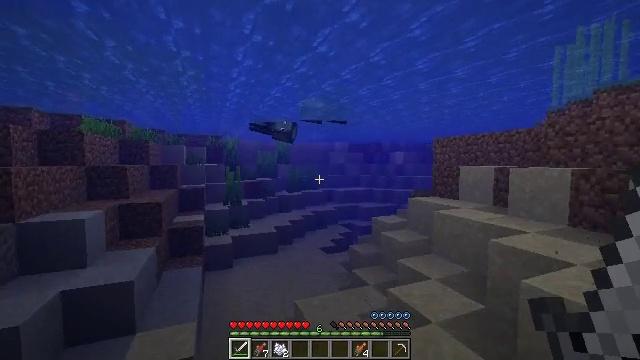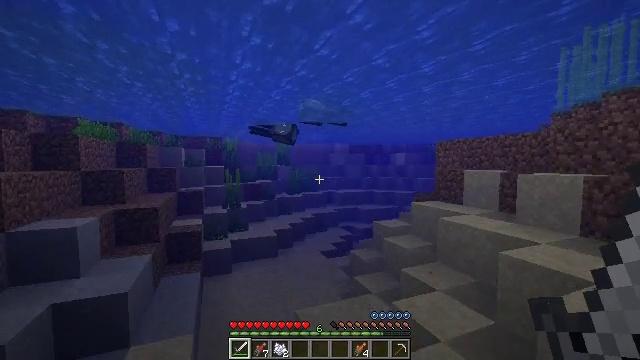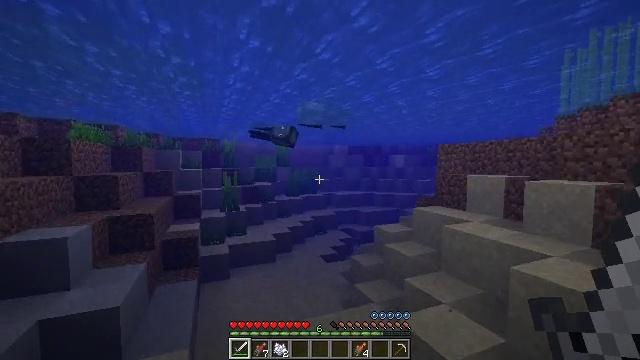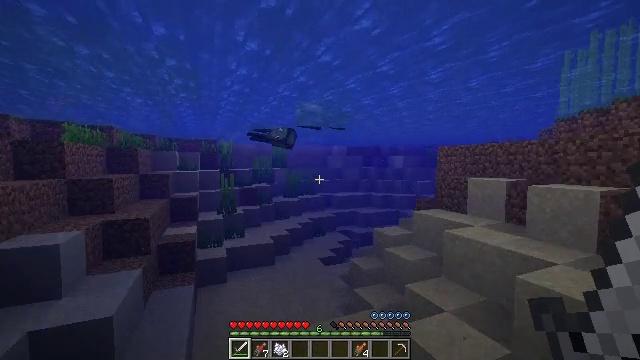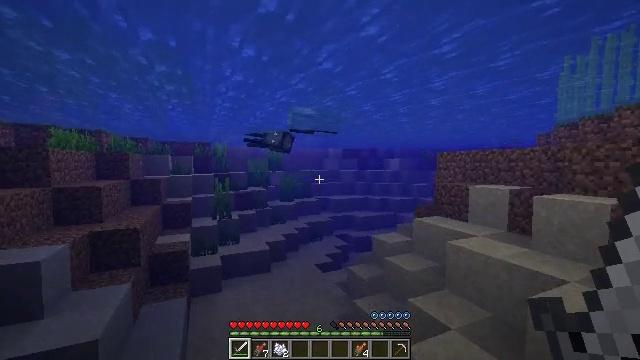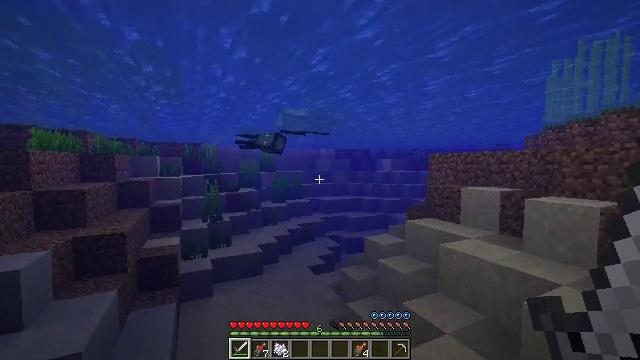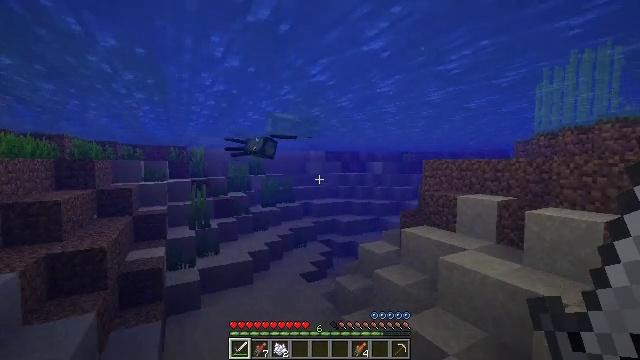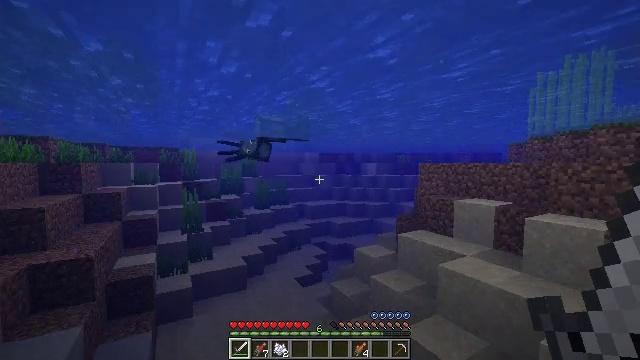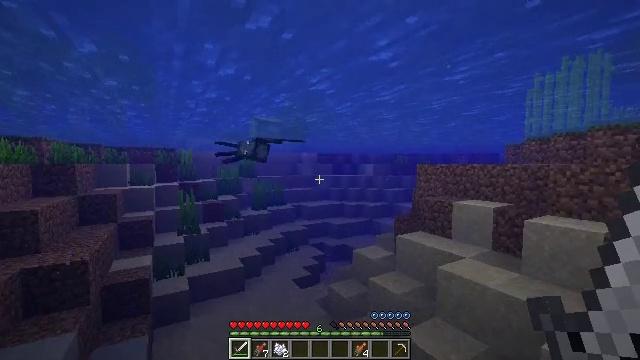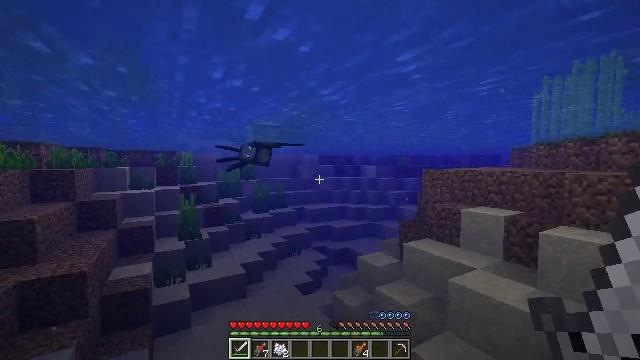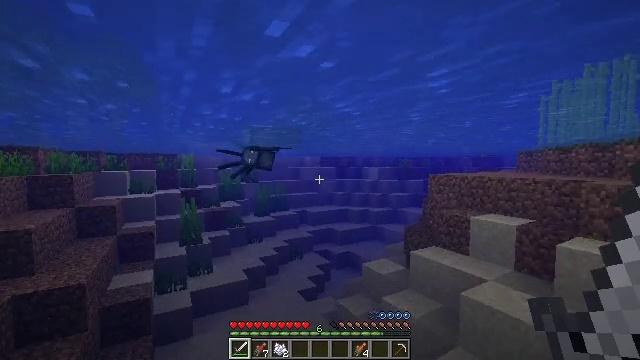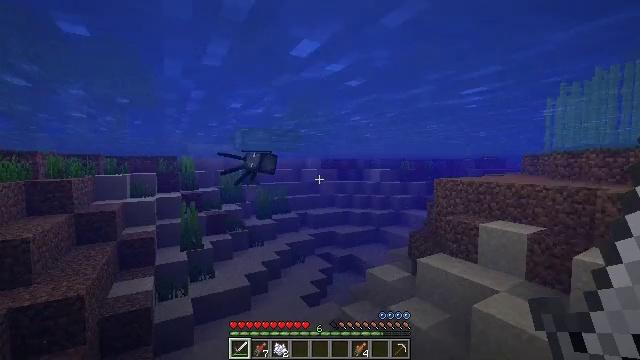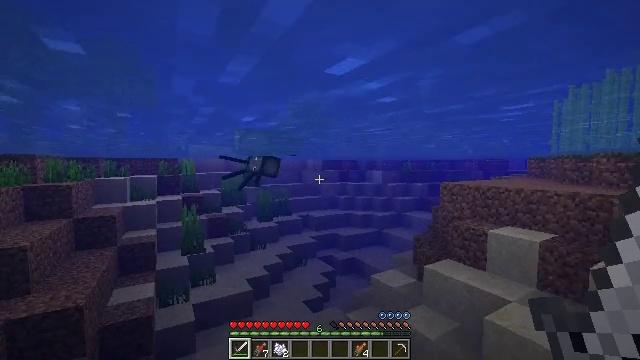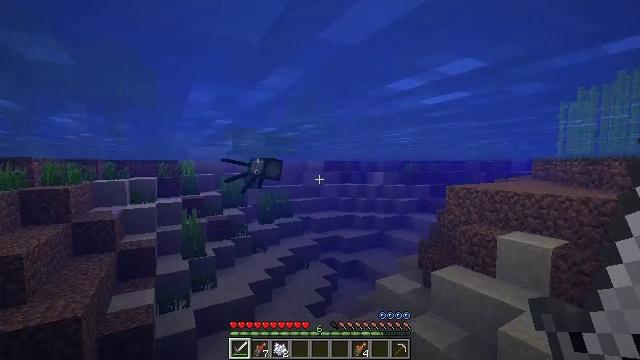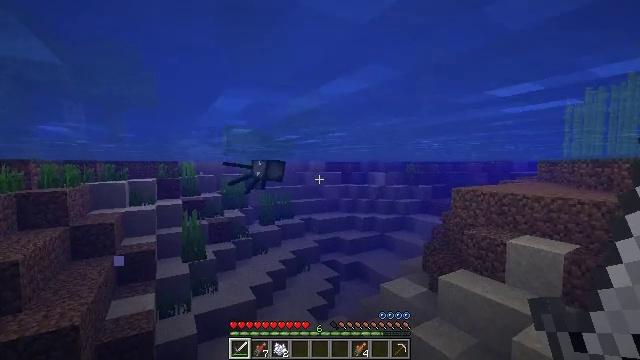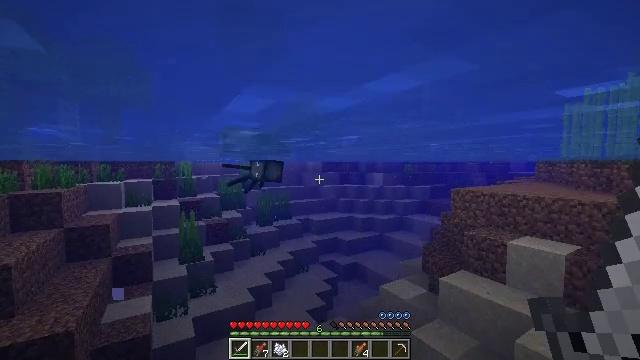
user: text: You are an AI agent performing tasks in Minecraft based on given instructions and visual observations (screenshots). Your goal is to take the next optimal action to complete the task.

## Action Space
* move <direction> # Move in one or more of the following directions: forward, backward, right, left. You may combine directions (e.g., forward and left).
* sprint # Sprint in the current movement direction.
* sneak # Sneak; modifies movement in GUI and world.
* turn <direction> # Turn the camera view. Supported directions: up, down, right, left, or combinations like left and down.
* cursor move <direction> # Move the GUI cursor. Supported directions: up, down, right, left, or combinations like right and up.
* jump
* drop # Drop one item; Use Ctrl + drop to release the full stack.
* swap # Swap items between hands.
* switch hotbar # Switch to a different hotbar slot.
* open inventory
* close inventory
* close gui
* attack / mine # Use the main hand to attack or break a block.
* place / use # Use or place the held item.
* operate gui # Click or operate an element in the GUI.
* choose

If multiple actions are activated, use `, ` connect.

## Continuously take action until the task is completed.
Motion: motion action
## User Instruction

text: Kill aquatic mobs.
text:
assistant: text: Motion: move forward and move left, jump
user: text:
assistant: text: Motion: move forward and move left, jump
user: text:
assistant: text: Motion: move forward and move left, jump
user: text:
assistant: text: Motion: move forward and move left, turn right, jump
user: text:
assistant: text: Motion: move forward and move left, turn right, jump
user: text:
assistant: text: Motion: move forward and move left, turn right, jump
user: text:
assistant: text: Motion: move forward and move left, turn right, jump
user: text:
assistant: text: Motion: move forward and move left, jump
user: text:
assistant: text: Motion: move forward and move left, jump
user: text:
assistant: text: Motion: move forward and move left, jump
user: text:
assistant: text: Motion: move forward and move left, jump
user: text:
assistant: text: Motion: move forward and move left
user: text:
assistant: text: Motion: move forward and move left
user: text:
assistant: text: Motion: move forward and move left
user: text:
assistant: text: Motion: move forward and move left
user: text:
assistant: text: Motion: move forward and move left, turn right
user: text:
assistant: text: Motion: move forward and move left
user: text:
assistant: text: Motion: move forward and move left, turn right
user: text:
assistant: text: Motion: move forward and move left, turn right
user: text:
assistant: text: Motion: move forward and move left
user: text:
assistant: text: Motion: move forward and move left
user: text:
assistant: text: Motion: move forward and move left
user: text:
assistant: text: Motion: move forward and move left, turn right
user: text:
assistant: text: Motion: move forward and move left, turn right
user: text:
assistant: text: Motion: move forward and move left, turn right
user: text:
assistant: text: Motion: move forward and move left, turn right
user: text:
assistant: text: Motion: move forward and move left, turn right
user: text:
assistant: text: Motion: move forward and move left, turn right
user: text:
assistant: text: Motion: move forward and move left, turn right
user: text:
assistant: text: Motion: move forward and move left, turn right